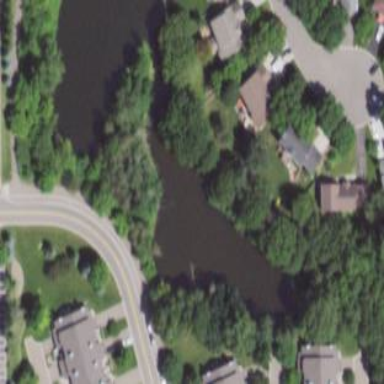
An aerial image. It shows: Peaceful pond surrounded by nature.